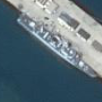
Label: cruiser